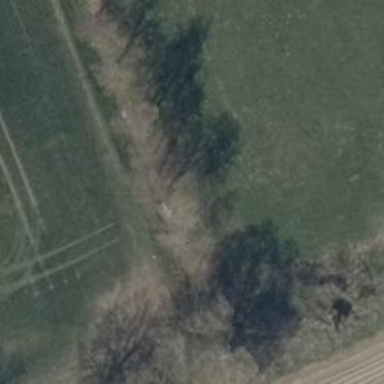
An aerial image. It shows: Row of trees in natural setting.